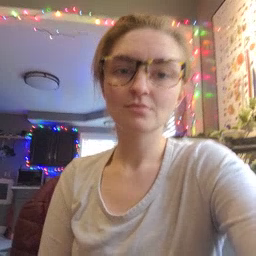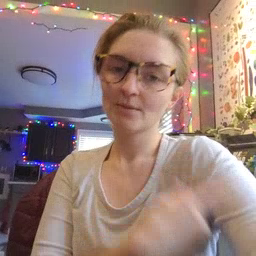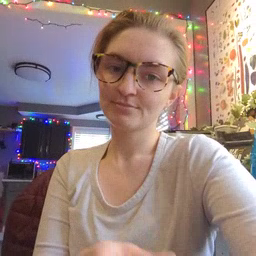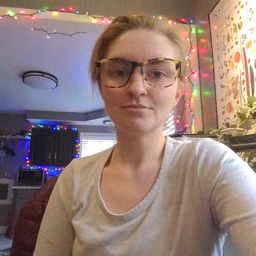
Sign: arm